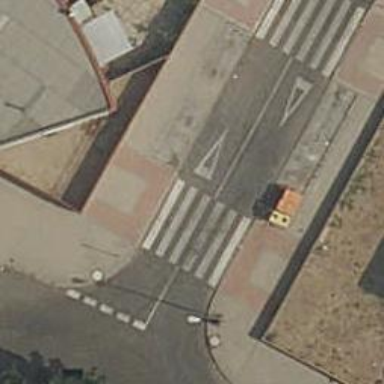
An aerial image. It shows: Zebra crossing on the road.